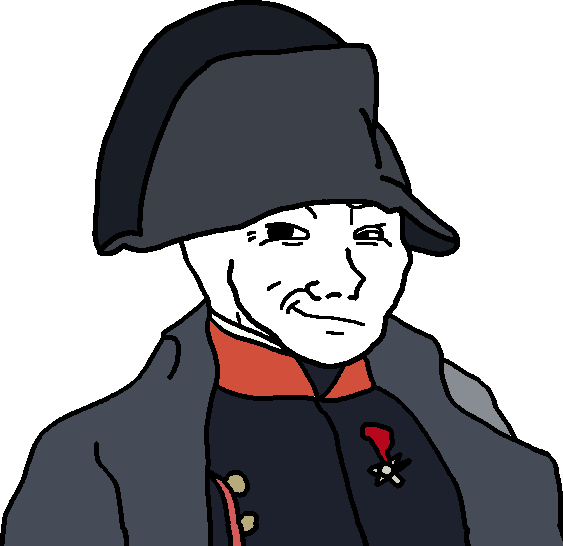
Label: 5_Smugjak